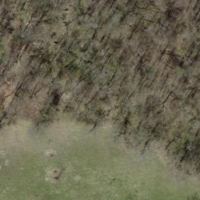
EUNIS habitat code: 41
Species observed at this site:
Pseudochorthippus parallelus
Chorthippus biguttulus
Vincetoxicum hirundinaria